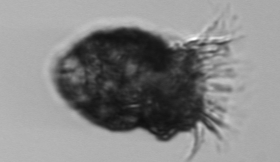
Label: Stenosemella_pacifica